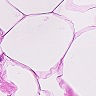
Metastatic tissue present: no